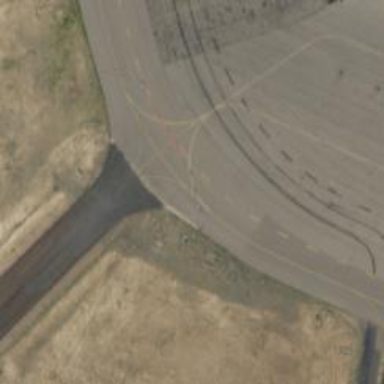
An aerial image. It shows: Image of taxiway at airport.